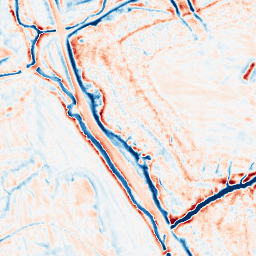
Category: edge_preserving
Decomposition family: bilateral
Decomposition parameters: d: 15
sigma_color: 75
sigma_space: 75
Upsampling method: bicubic
Upsampling parameters: scale: 4
Upsampling scale: 4